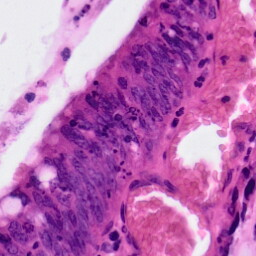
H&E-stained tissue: Colon